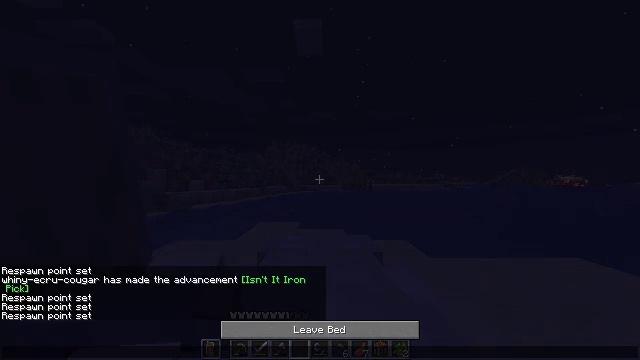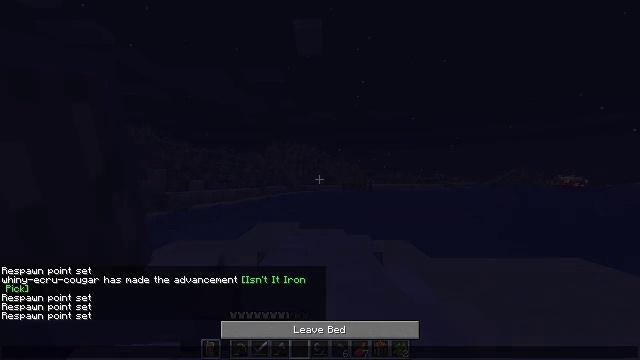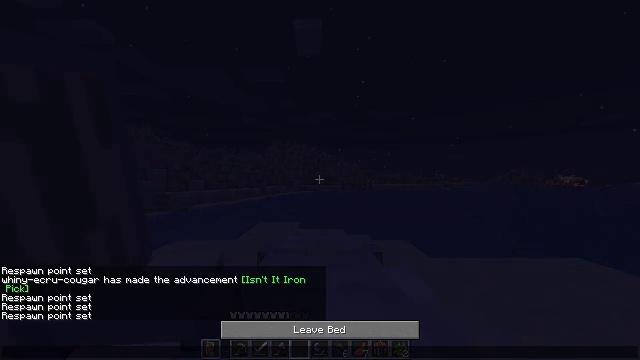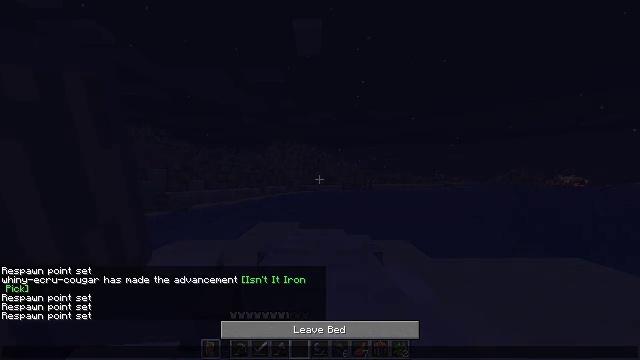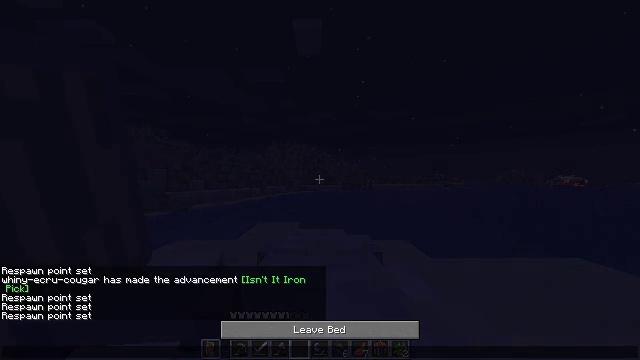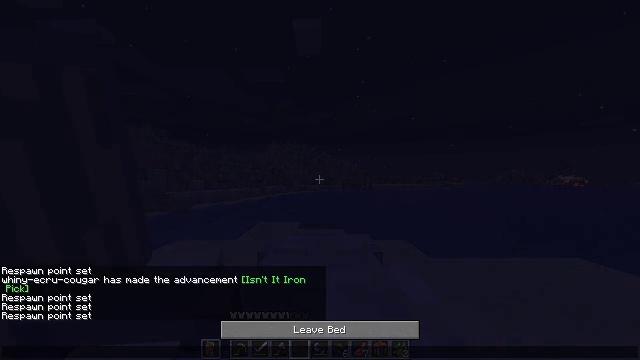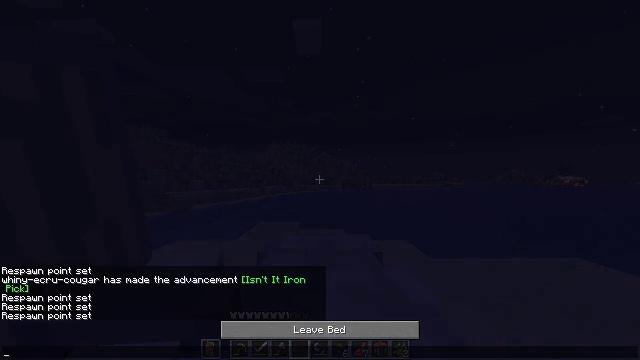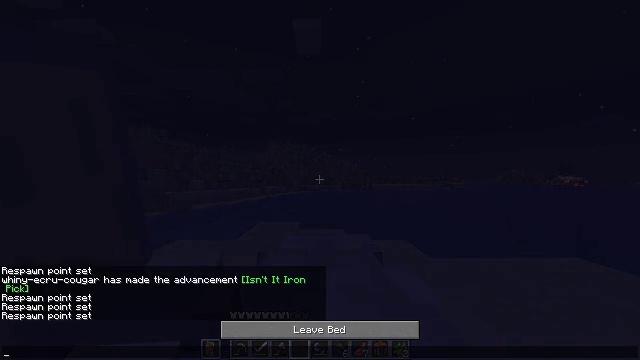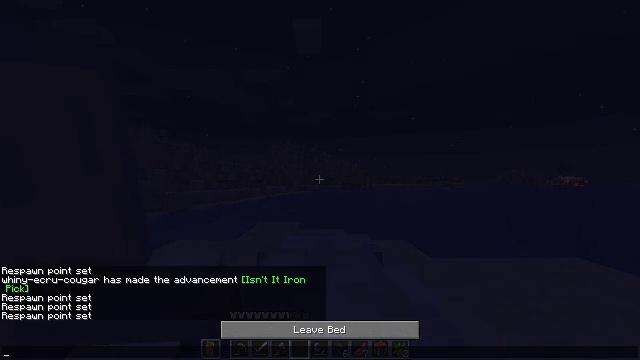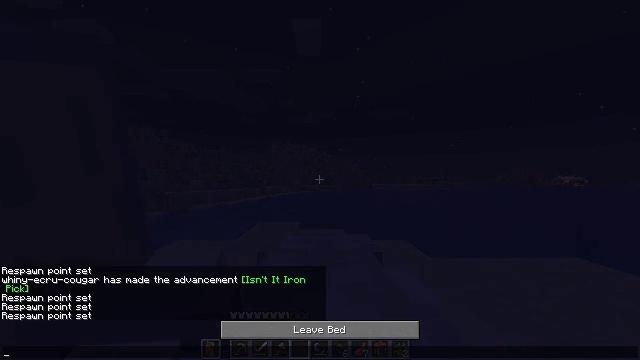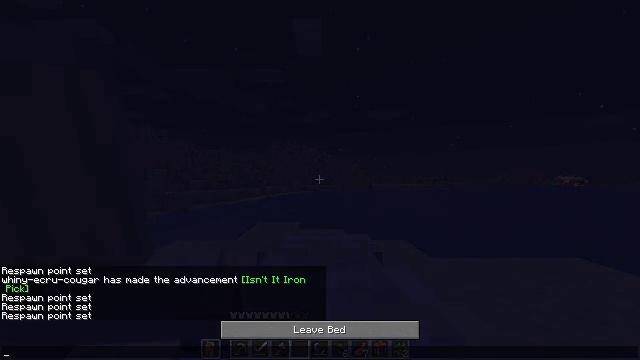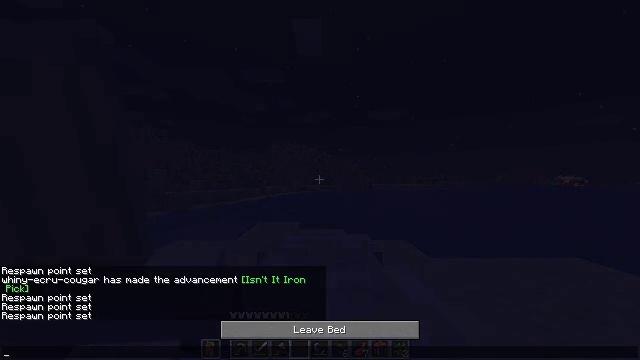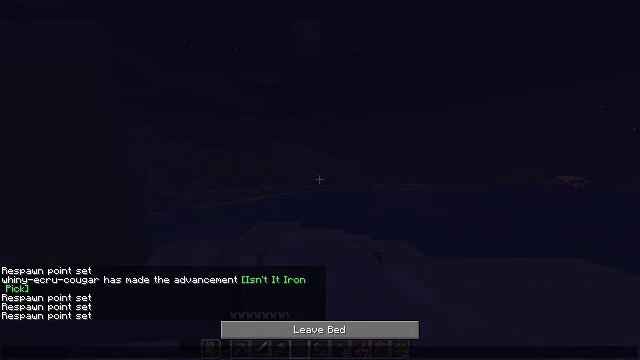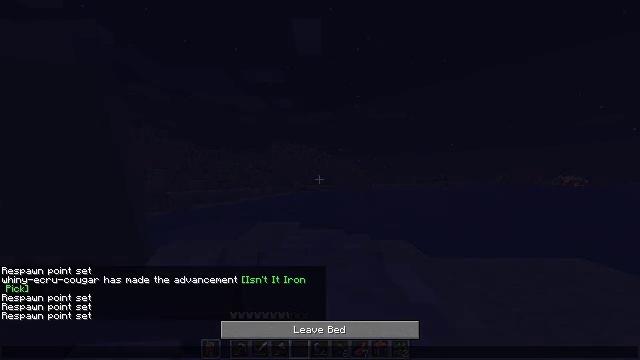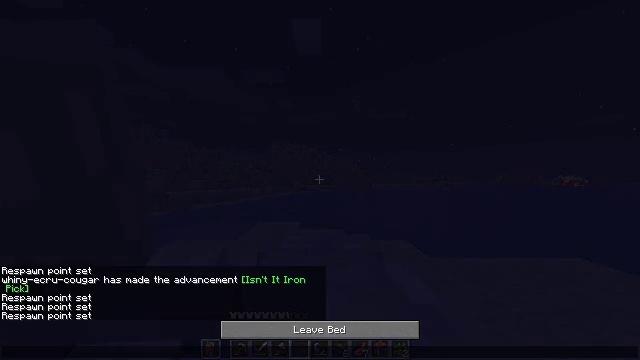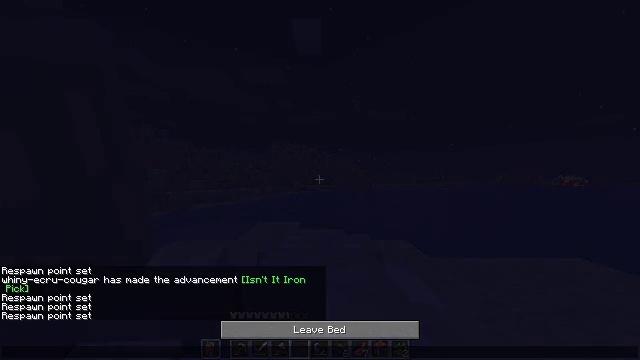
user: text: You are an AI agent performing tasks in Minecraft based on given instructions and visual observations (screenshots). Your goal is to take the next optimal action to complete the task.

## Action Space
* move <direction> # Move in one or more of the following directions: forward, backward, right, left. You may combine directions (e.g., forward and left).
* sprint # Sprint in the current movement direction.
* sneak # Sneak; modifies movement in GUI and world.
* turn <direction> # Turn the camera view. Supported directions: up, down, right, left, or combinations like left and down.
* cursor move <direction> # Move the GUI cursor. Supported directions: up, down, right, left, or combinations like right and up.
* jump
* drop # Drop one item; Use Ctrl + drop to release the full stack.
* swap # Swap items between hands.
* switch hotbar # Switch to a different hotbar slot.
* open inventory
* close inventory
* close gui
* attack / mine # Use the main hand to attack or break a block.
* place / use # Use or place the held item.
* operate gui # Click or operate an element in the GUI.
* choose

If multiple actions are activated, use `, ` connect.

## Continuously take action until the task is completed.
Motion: motion action
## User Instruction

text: Mine sand by the water.
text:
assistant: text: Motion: no_op
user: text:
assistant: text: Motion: no_op
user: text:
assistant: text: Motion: no_op
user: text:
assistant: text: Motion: no_op
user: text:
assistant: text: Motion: no_op
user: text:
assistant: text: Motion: cursor move down
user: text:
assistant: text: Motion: no_op
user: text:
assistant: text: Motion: no_op
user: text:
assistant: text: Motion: no_op
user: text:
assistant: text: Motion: no_op
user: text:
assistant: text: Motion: no_op
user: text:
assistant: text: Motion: no_op
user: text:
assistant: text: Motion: no_op
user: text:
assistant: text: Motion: no_op
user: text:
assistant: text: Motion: no_op
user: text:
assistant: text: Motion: no_op
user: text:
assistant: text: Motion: no_op
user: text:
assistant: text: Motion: no_op
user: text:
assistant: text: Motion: no_op
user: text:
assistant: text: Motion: cursor move up
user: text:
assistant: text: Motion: cursor move left and up
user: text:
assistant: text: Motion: no_op
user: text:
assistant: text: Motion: cursor move left
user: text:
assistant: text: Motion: turn left and up, close gui
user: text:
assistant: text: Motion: turn left
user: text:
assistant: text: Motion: turn left
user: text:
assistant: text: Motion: turn left
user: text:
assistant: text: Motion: no_op
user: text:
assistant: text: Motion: no_op
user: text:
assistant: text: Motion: no_op